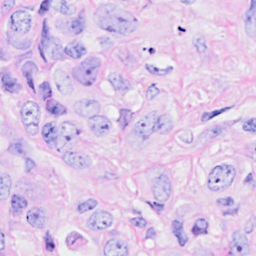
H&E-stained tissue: Breast